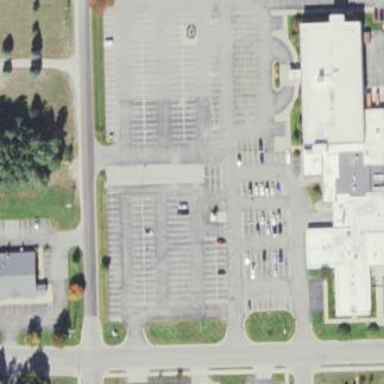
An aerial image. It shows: Parking area.